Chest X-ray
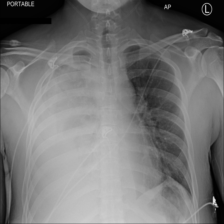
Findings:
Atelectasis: positive
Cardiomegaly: negative
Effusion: positive
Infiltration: positive
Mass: negative
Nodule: negative
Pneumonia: negative
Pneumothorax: negative
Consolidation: negative
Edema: negative
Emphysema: negative
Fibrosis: negative
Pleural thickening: negative
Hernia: negative